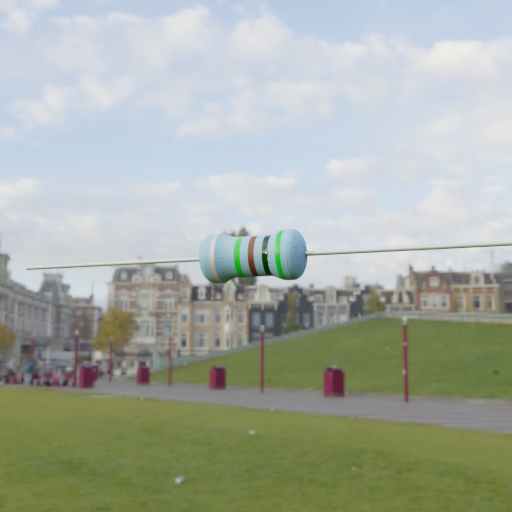
Resistor colour bands (in order): silver, green, brown, black, green